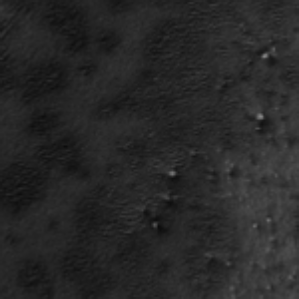
Label: frost